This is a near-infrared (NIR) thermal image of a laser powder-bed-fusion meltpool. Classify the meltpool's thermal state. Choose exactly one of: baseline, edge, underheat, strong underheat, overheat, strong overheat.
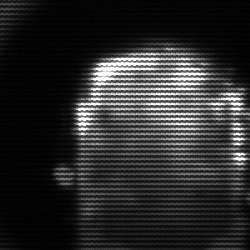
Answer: baseline